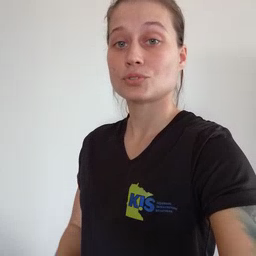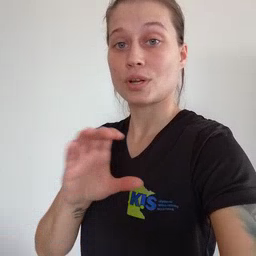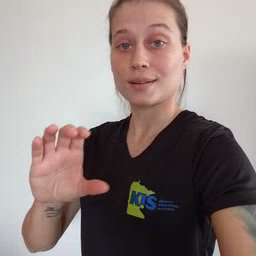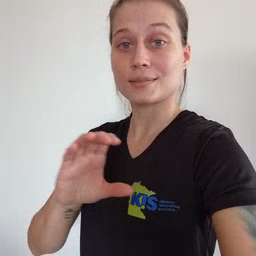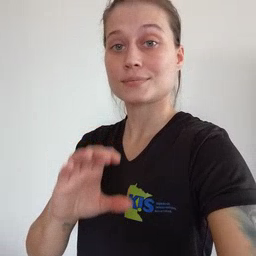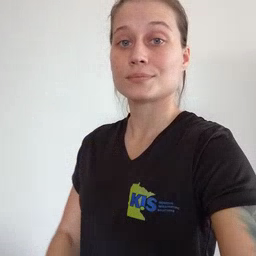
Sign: chocolate